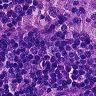
Metastatic tissue present: no